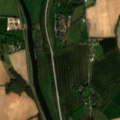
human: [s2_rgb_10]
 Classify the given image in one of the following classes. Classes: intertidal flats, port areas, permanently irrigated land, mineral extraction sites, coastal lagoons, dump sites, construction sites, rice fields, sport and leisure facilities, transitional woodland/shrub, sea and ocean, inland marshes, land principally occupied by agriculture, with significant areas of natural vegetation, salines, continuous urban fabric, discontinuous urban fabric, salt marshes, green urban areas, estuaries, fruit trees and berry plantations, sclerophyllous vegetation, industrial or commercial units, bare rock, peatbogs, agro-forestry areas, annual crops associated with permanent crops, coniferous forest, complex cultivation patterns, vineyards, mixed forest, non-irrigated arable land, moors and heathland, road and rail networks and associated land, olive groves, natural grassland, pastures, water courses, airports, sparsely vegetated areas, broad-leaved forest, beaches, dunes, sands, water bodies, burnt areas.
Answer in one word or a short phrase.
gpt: industrial or commercial units, non-irrigated arable land, pastures, inland marshes